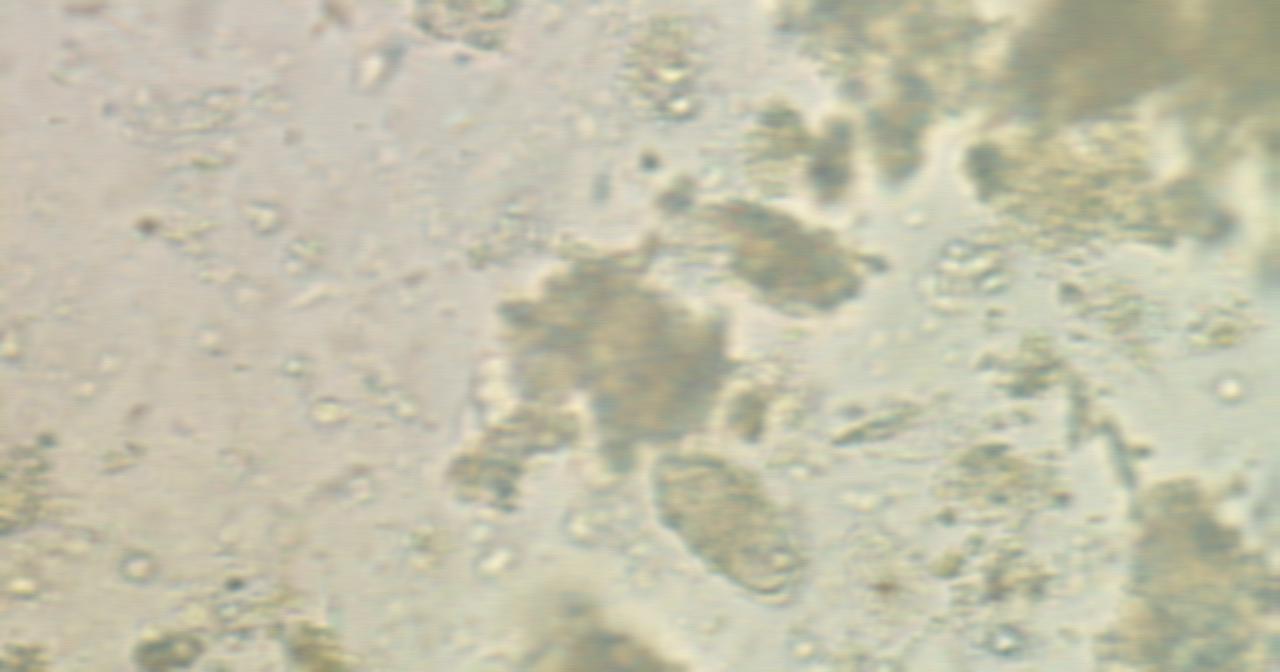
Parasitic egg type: Capillaria philippinensis